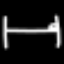
Label: bed